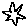
Label: star